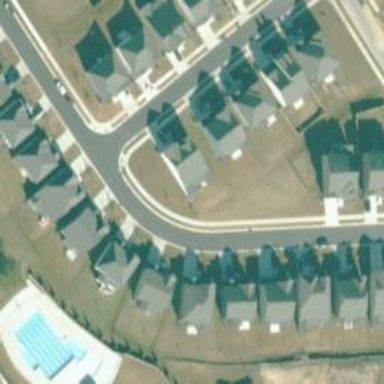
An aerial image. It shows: Residential road with asphalt surface and separate sidewalk.